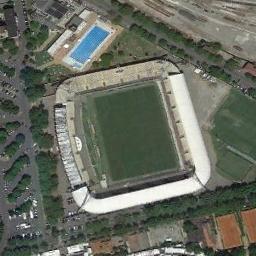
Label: stadium